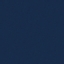
Land use / land cover class: SeaLake